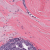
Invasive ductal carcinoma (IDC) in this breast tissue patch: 0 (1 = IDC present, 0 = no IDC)